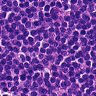
Metastatic tissue present: no